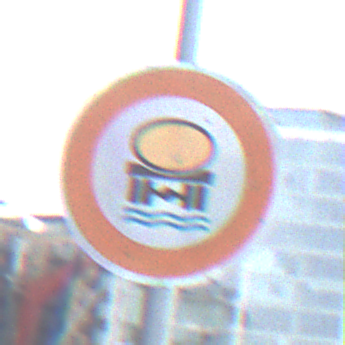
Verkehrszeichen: VerbotFahrzeugeWassergefaehrdenderLadung
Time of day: MorningAfternoon
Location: Outdoor (Urban)
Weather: Overcast
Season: NotSpecified
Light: Natural